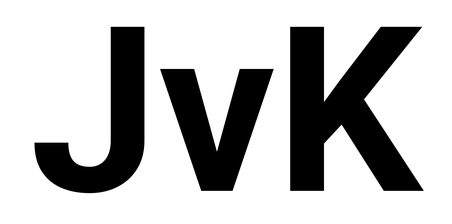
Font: Roboto_Bold